Question: Trying this tutorial
<URL>
and thought of adding a radio button as follows
'''
<ListBox Margin="10" ItemsSource="{Binding}">
<ListBox.ItemTemplate>
<DataTemplate>
<Grid>
<Grid.ColumnDefinitions>
<ColumnDefinition Width="60"/>
<ColumnDefinition Width="*"/>
<ColumnDefinition Width="20"/>
</Grid.ColumnDefinitions>
<Border Grid.Column="0" Margin="5" BorderBrush="Black" BorderThickness="1">
<Image Source="{Binding Path=Image}" Stretch="Fill" Width="50" Height="50" />
</Border>
<StackPanel Grid.Column="1" Margin="5" >
<StackPanel Orientation="Horizontal" TextBlock.FontWeight="Bold" >
<TextBlock Text="{Binding Path=Some1}" />
<TextBlock Text="{Binding Path=Firstname, FallbackValue=FirstName}" />
<TextBlock Text="{Binding Path=Lastname, FallbackValue=LastName}" Padding="3,0,0,0"/>
</StackPanel>
<TextBlock Text="{Binding Path=Age, FallbackValue=Age}" />
<TextBlock Text="{Binding Path=Role, FallbackValue=Role}" />
</StackPanel>
<RadioButton Grid.Column="2" Margin="5" HorizontalAlignment="Right" GroupName="A1"/>
</Grid>
</DataTemplate>
</ListBox.ItemTemplate>
</ListBox>
'''
but the resulting output is

Any help in aligning the radio button to the right next to the edge of listbox? thanks
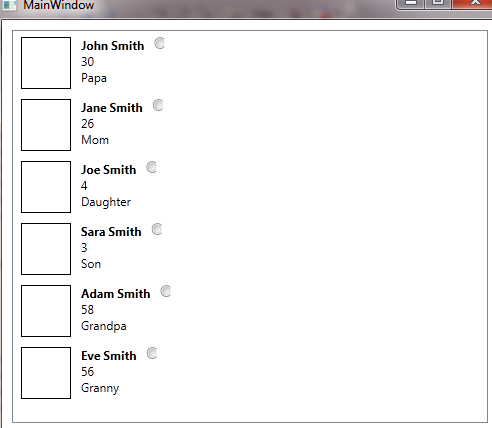
Answer: First you need to <URL>, then you can create a content which has things aligned on the right.